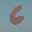
Label: 6